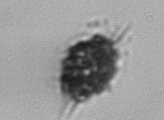
Label: Dictyocha